Question: For some reason my header is not perfectly aligned. I set a width of 100% but there's a few pixels gap (top and left - see picture). How can I fix this? Tks

'''
#header {
position:absolute;
top:0px;
left:0px;
width: 100%;
height:50px;
background: #FFF; /* Fallback background color for non supported browsers */
background-image: -moz-linear-gradient(top, #fff, #f3F3F3); /* Firefox 3.6 */
background-image: -webkit-gradient(linear,left bottom,left top,color-stop(0, #F3F3F3),color-stop(1, #fff)); /* Safari & Chrome */
filter: progid:DXImageTransform.Microsoft.gradient(GradientType=0,startColorstr='#fff', endColorstr='#F3F3F3'); /* IE6 & IE7 */
-ms-filter: "progid:DXImageTransform.Microsoft.gradient(GradientType=0,startColorstr='#fff', endColorstr='#F3F3F3')"; /* IE8 */
}
'''
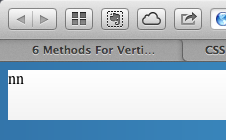
Answer: Try :
'''
html, body
{
margin:0;
padding:0;
}
'''
There's a default margin or padding to html or body tags. This should clear it off.